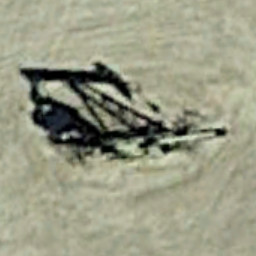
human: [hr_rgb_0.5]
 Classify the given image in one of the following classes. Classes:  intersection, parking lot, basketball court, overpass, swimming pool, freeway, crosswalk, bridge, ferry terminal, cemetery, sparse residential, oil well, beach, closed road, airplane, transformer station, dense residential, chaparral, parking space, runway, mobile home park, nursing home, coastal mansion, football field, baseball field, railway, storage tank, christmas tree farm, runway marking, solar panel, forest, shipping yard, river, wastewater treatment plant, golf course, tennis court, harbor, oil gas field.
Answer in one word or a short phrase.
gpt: oil well